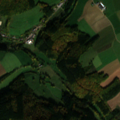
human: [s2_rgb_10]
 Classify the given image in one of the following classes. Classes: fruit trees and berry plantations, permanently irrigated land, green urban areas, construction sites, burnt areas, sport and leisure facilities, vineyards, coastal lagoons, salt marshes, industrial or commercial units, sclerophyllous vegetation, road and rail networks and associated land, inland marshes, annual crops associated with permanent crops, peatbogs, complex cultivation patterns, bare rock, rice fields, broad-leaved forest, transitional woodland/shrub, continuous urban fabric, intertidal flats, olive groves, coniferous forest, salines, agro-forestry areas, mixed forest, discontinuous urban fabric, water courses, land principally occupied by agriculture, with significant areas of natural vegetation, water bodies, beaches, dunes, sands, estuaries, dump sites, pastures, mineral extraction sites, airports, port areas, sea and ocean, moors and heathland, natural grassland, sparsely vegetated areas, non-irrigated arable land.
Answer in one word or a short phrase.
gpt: discontinuous urban fabric, non-irrigated arable land, complex cultivation patterns, land principally occupied by agriculture, with significant areas of natural vegetation, broad-leaved forest, coniferous forest, mixed forest